【题型】填空题　【知识点】立体几何　【难度】easy
长方形 \(ABCD\) 中，\(AB = 4\)，\(BC = 3\)，将 \(\triangle ACD\) 沿 \(AC\) 折起，使二面角 \(D-AC-B\) 大小为 \(\theta\)，则四面体 \(D-ABC\) 的外接球的表面积为\underline{\quad\quad}。
【解答】
【答案】\(\boldsymbol{25\pi}\)

\vspace{1em}
\noindent
【解析】如图所示：

设矩形 \(ABCD\) 的对角线 \(AC\)、\(BD\) 交于点 \(O\)，则 \(OA = OB = OC = OD = \frac{5}{2}\)，\(\therefore\) 三棱锥 \(B-ACD\) 的外接球的半径为 \(R = \frac{5}{2}\)，其表面积为 \(S = 4\pi R^2 = 4\pi \cdot \left(\frac{5}{2}\right)^2 = 25\pi\)。
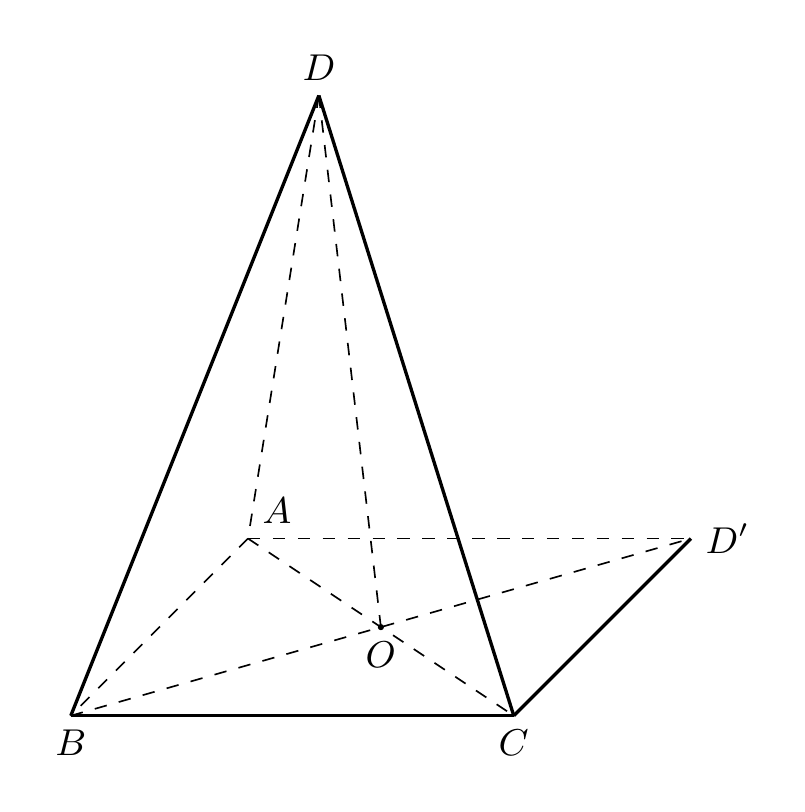